Field crop: maize
Growth stage: 2
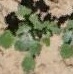
Species: chenopodium